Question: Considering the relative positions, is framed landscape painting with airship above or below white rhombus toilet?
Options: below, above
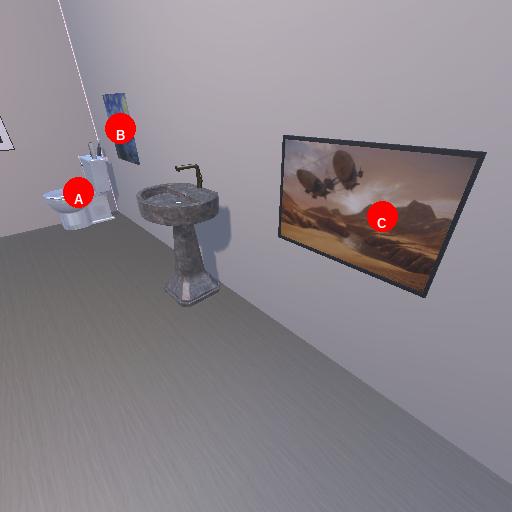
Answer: below